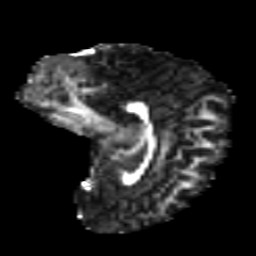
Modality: FA
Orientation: sagittal
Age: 13
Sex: female
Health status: ill
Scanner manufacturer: ge
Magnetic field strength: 3 T
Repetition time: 6.752 s
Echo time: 0.079 s